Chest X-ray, AP view. Patient: 42 years old, sex F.
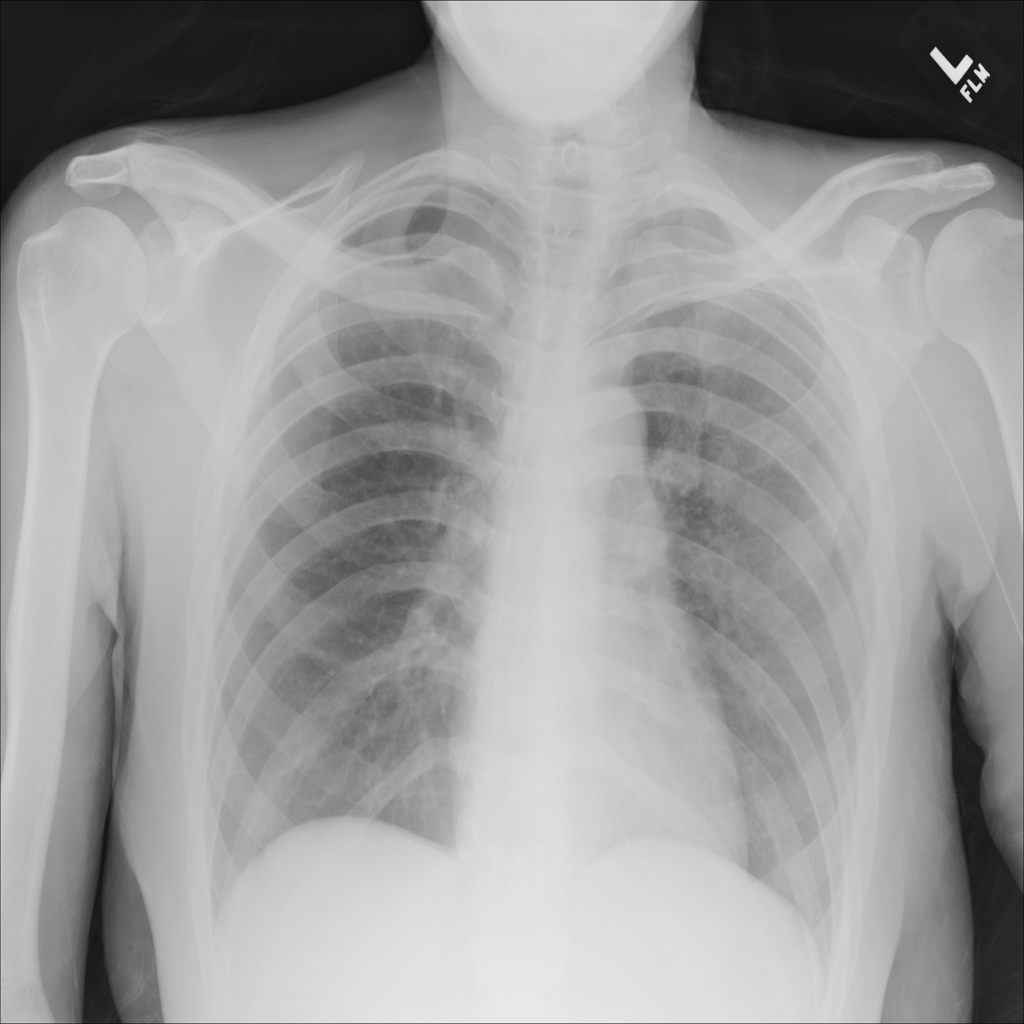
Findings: No Finding